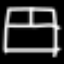
Label: bed